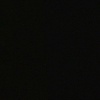
Label: space